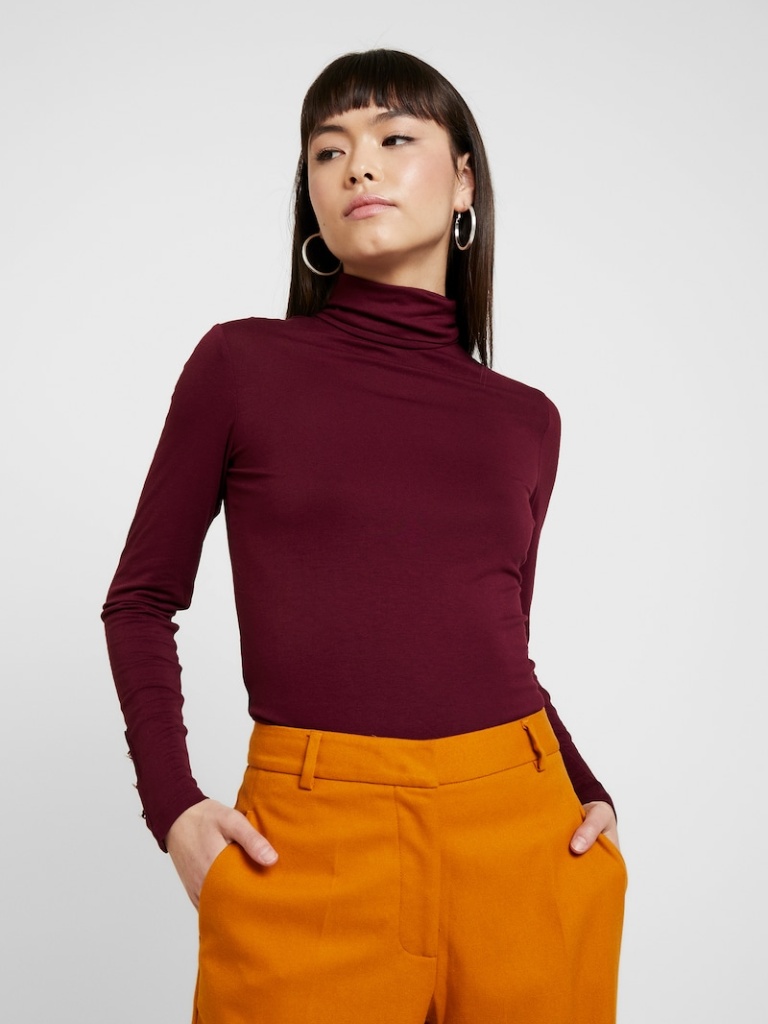
knit tight a long-sleeved with the sleeves down hip length Fully Tucked in turtleneck turtleneck